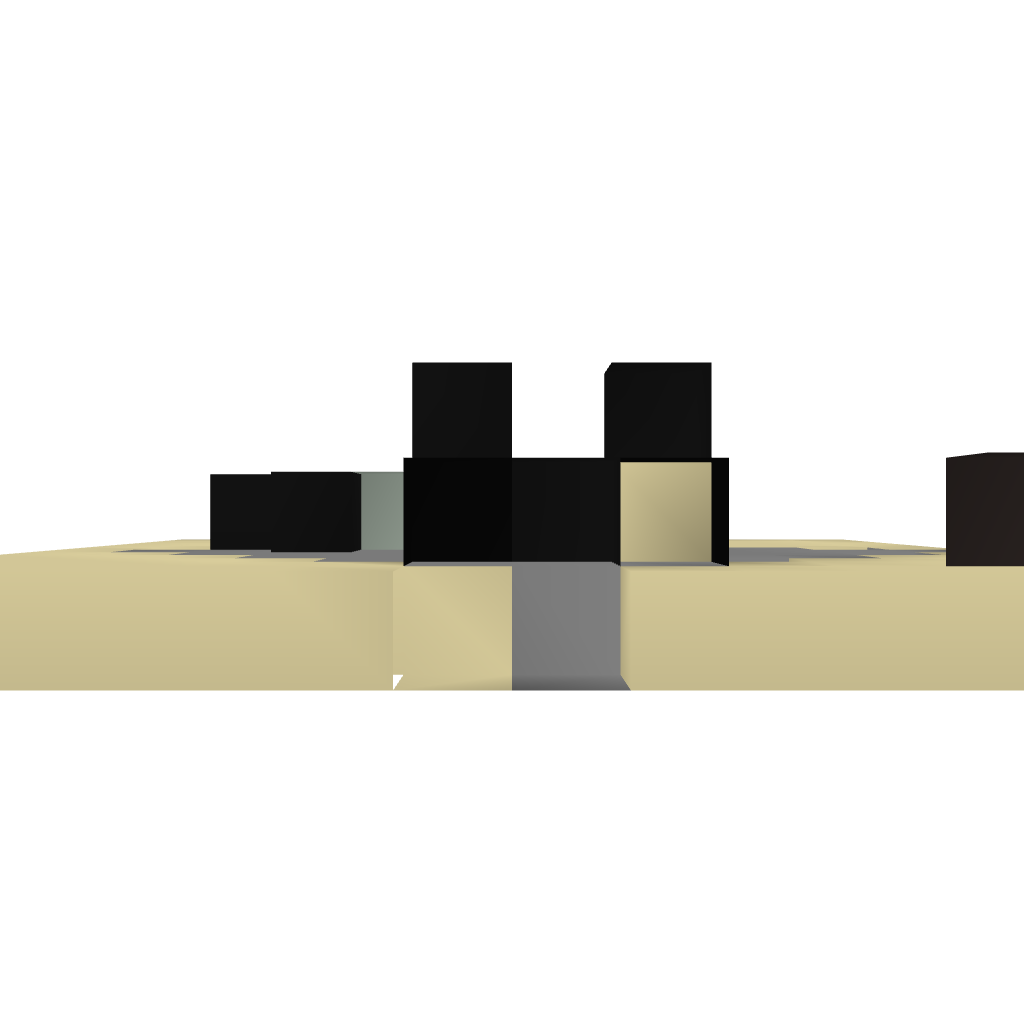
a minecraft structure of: Map teleportation System